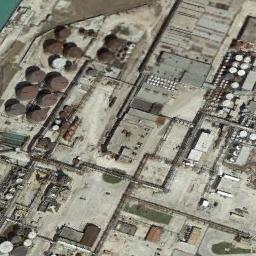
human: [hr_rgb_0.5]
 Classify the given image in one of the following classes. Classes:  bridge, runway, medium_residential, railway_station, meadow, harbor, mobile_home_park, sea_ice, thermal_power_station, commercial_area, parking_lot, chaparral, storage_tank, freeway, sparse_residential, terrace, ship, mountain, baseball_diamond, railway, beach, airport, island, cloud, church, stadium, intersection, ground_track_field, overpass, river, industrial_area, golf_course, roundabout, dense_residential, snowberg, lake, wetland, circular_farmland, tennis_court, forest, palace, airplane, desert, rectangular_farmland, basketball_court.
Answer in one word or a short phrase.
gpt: storage_tank